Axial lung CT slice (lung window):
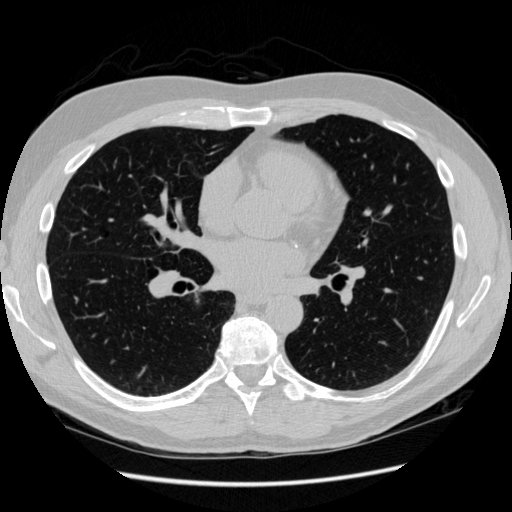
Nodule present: no